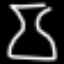
Label: hourglass